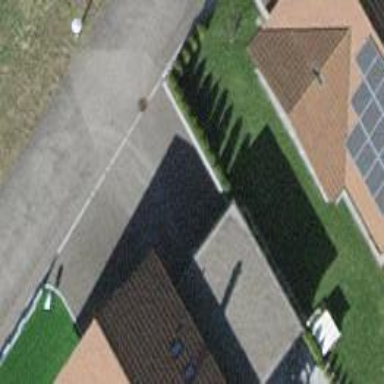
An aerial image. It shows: Flat-roofed garage.